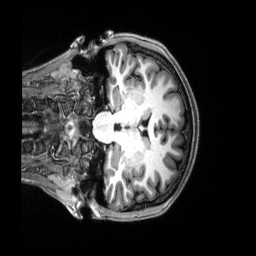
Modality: T1w
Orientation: coronal
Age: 23
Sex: female
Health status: healthy
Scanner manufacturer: siemens
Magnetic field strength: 3 T
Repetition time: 2.5 s
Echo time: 0.00222 s